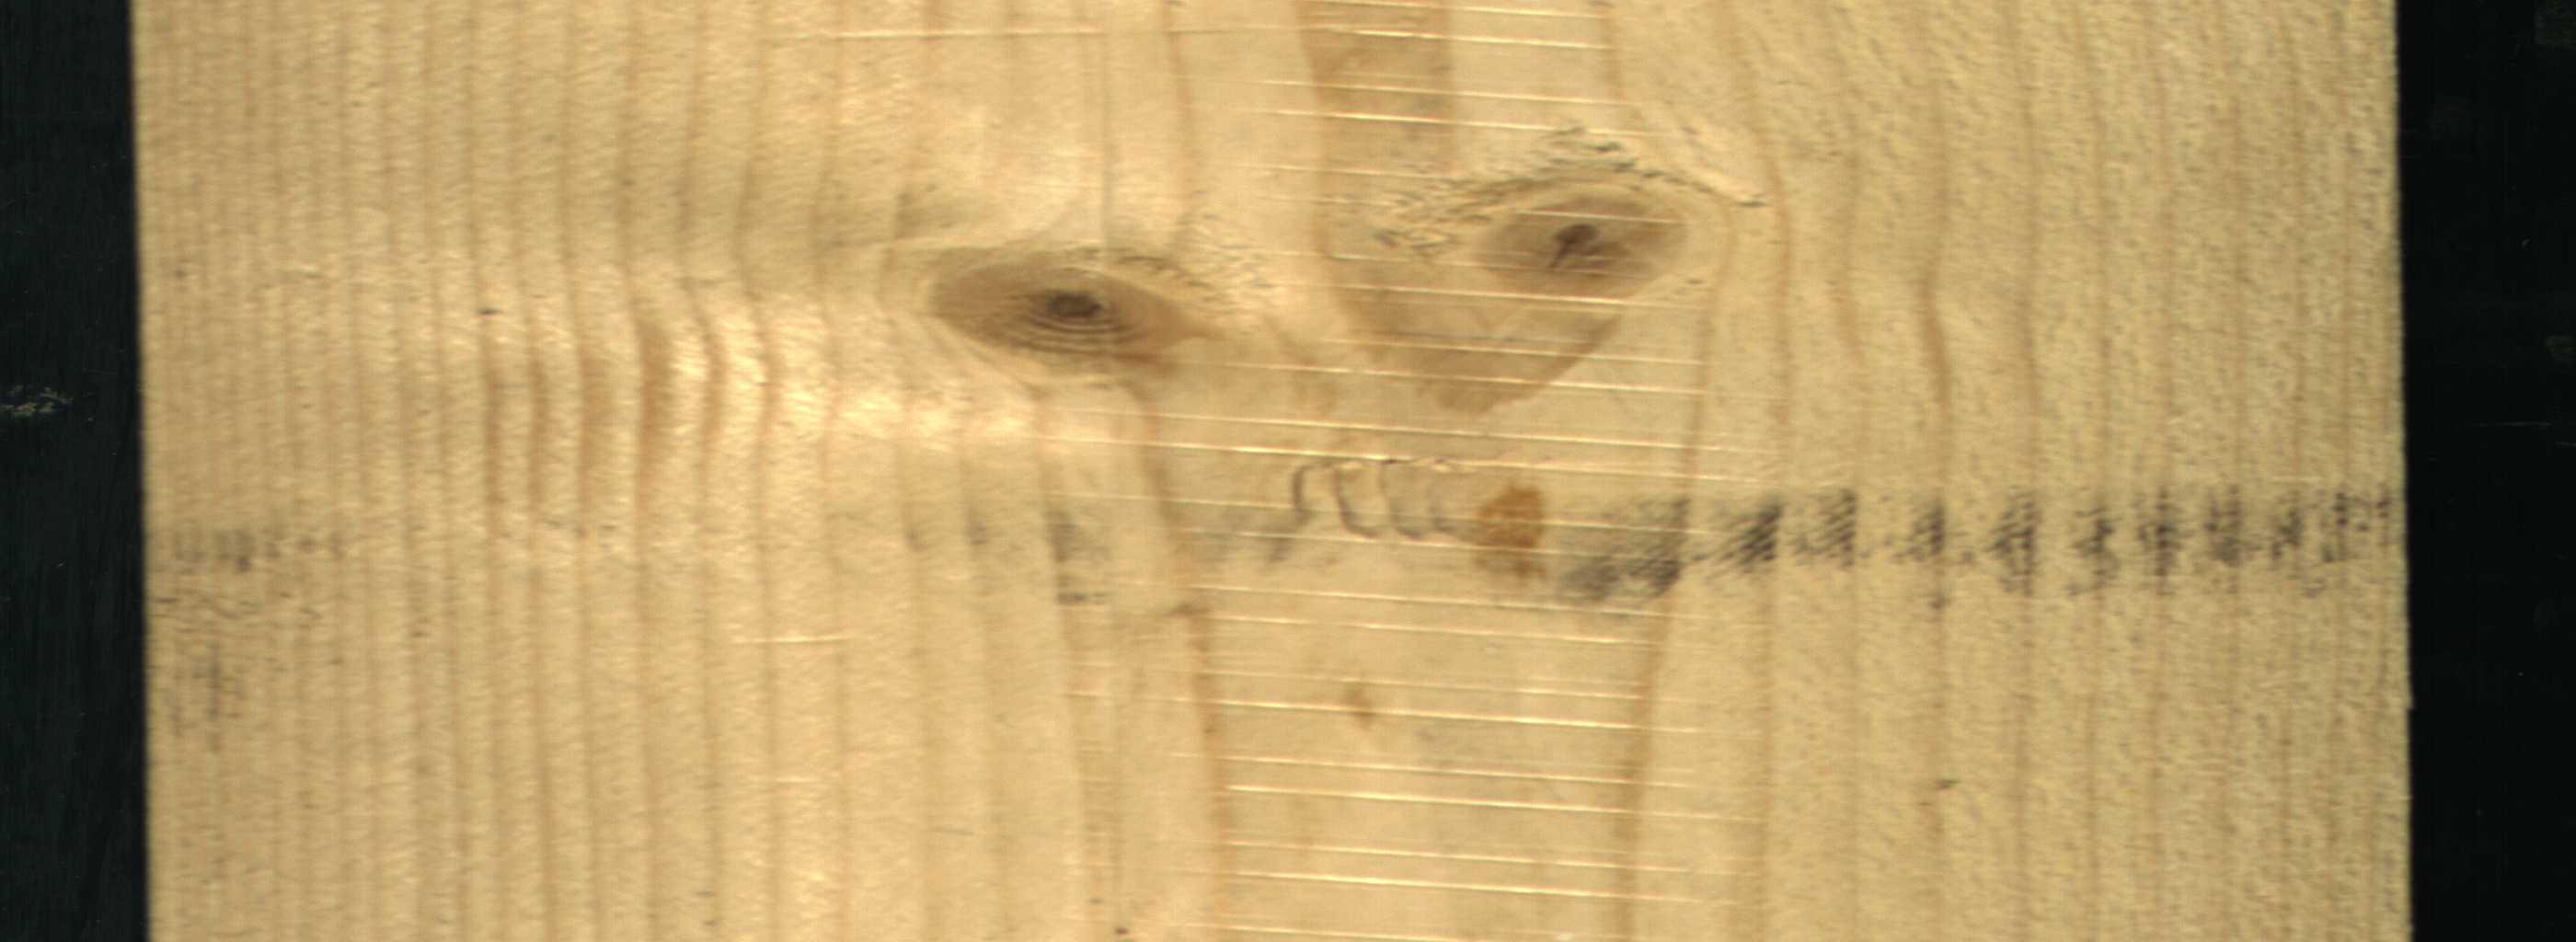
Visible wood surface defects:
Live_Knot
Live_Knot